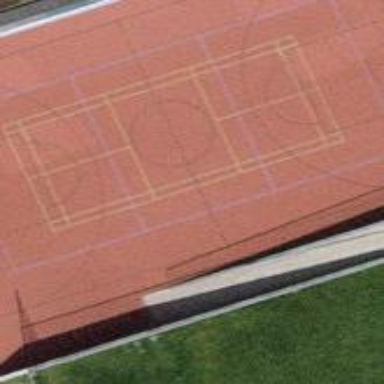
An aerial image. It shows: Tartan basketball court located on pitch designated for leisure land.